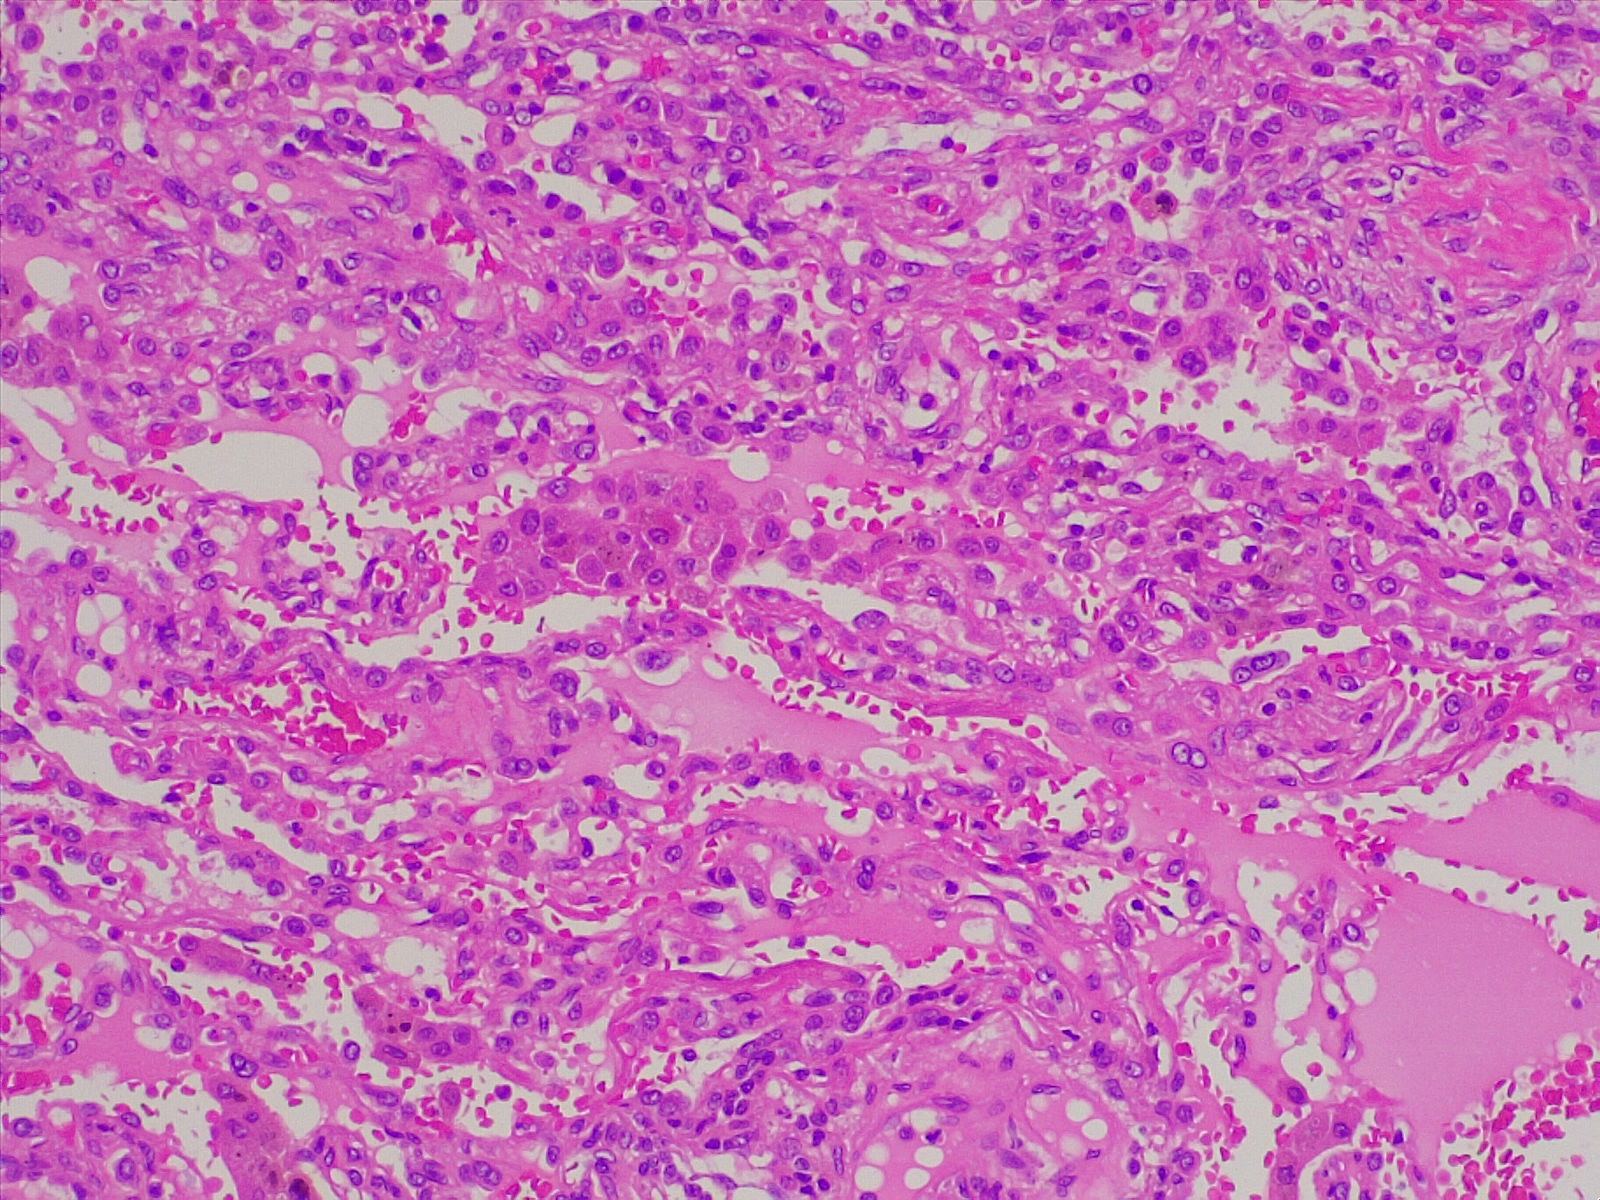
Label: normal lung tissue